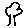
Label: tree